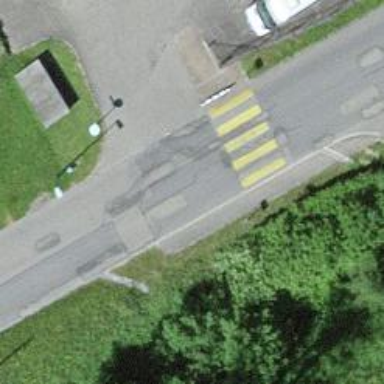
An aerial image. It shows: Uncontrolled crossing with traffic calming table. The crossing markings are present.